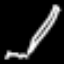
Label: pencil